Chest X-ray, AP view. Patient: 43 years old, sex F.
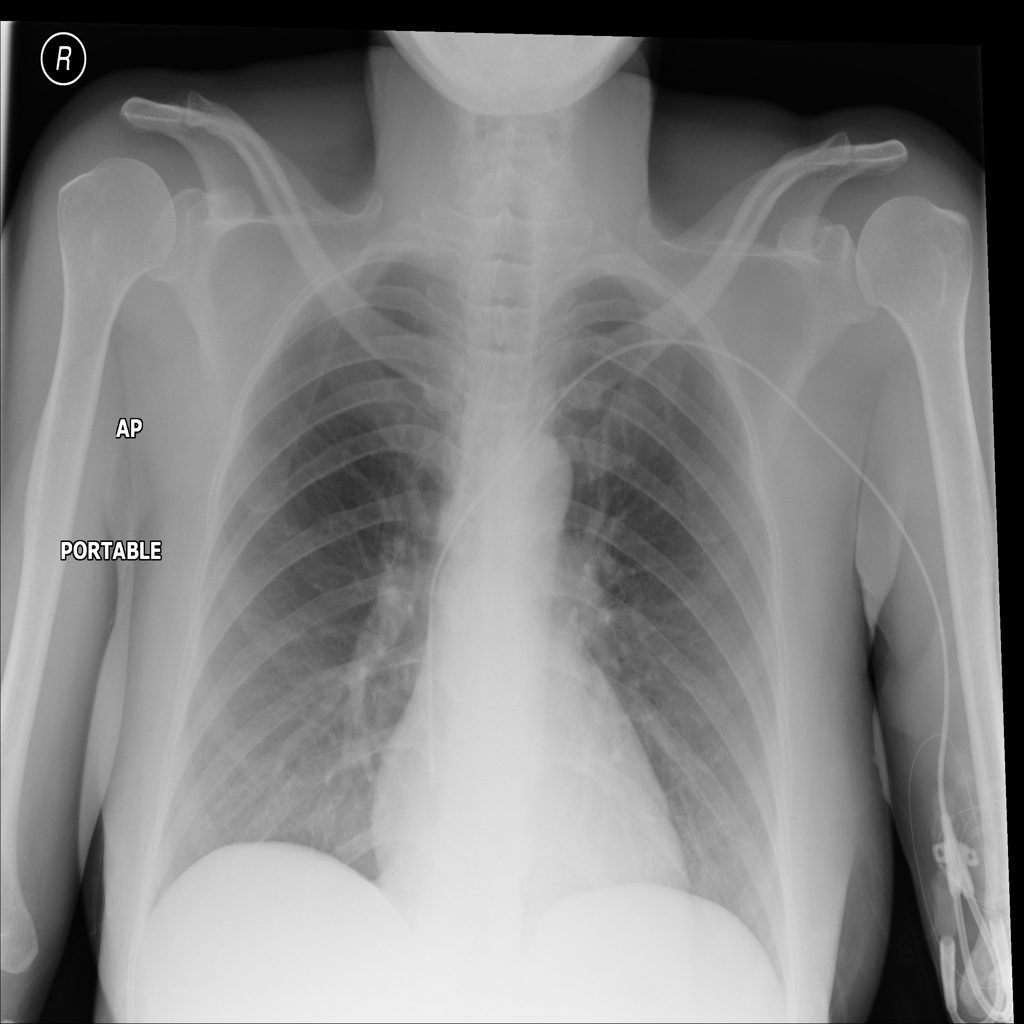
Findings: No Finding